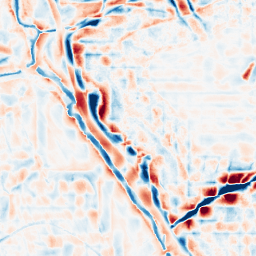
Category: wavelet
Decomposition family: wavelet_biorthogonal
Decomposition parameters: wavelet: bior2.4
level: 4
Upsampling method: sinc_hamming
Upsampling parameters: scale: 2
kernel_size: 4
Upsampling scale: 2